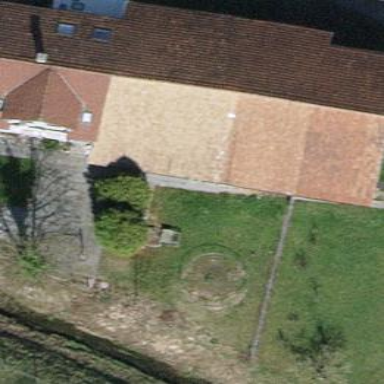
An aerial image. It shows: Farm building.